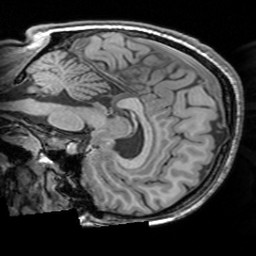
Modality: T1w
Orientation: sagittal
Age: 21
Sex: female
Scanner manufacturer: siemens
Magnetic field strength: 3 T
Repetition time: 1.63 s
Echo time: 0.00311 s